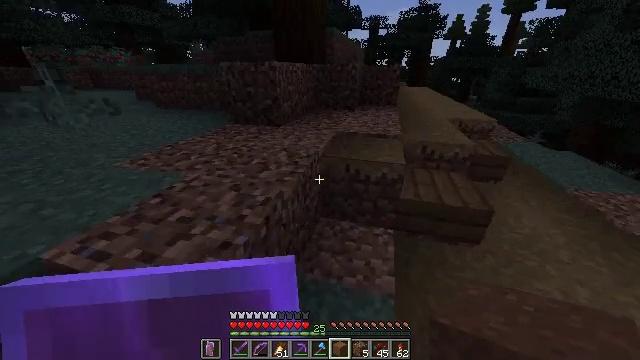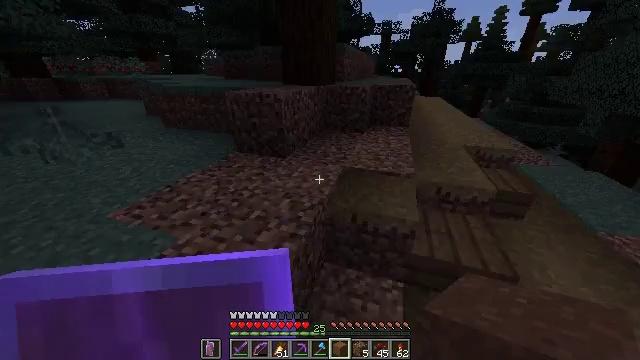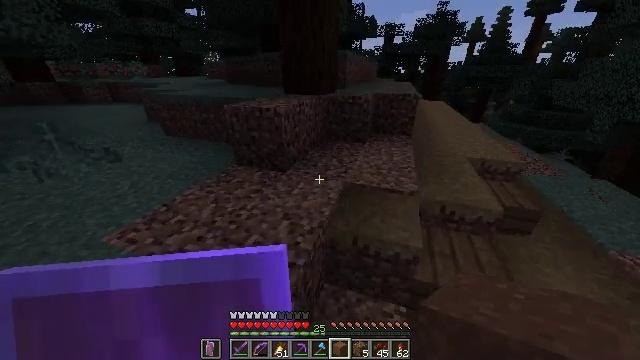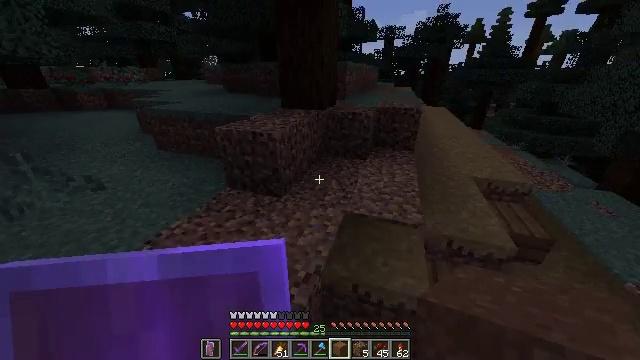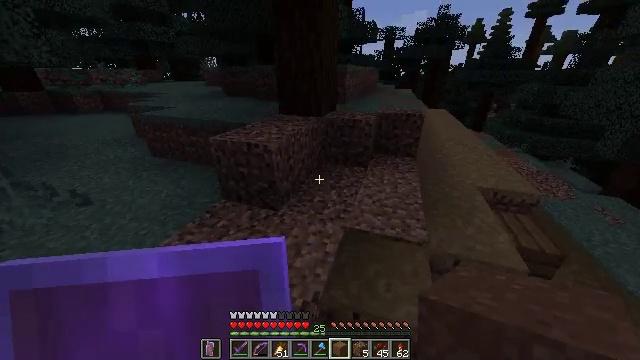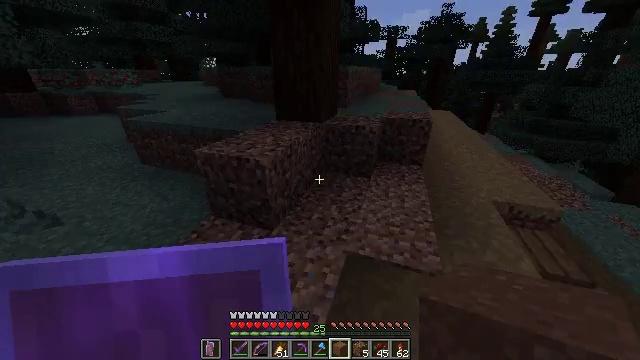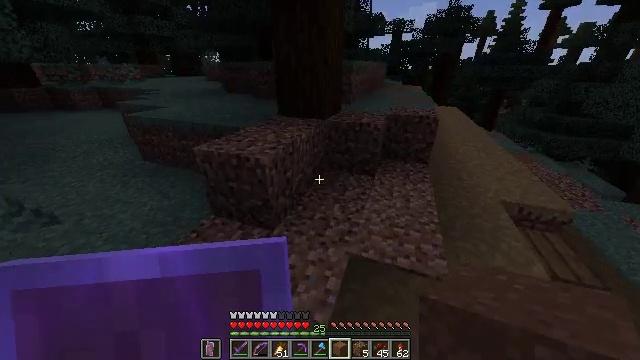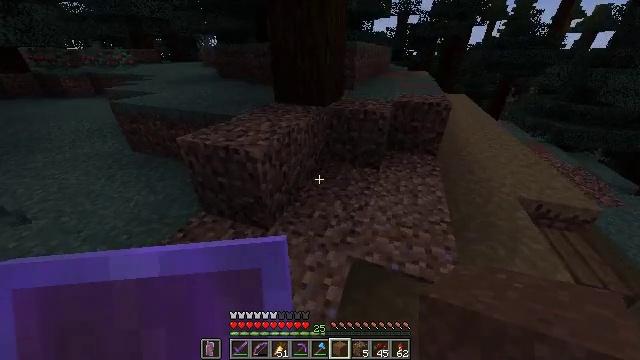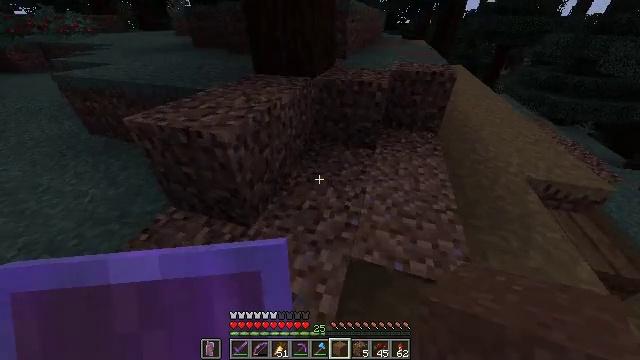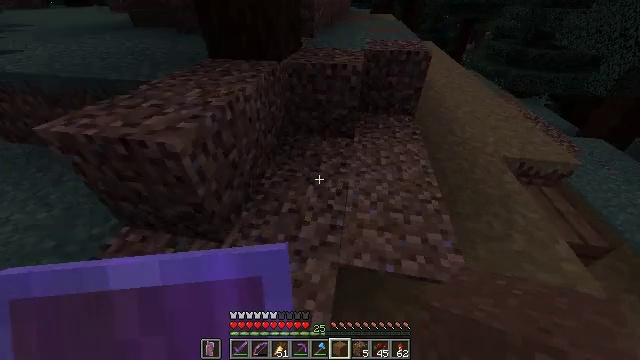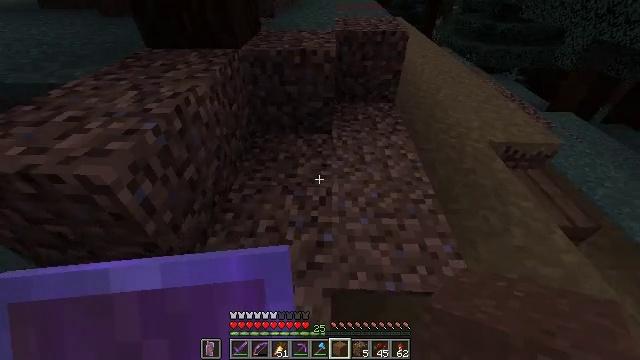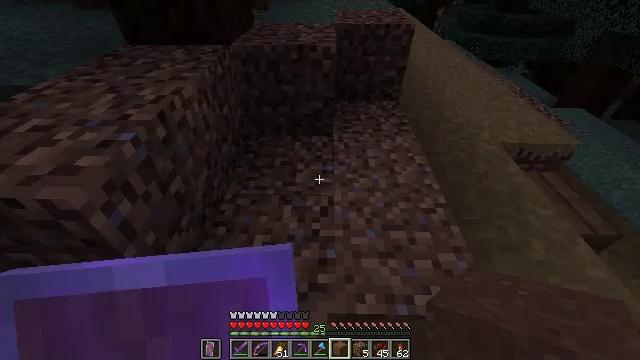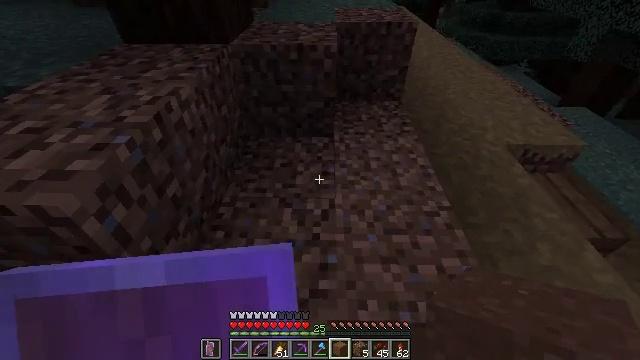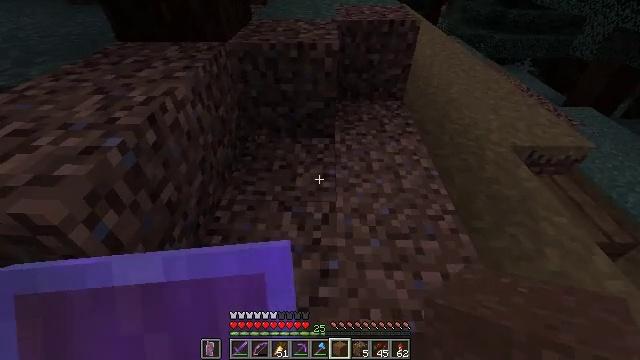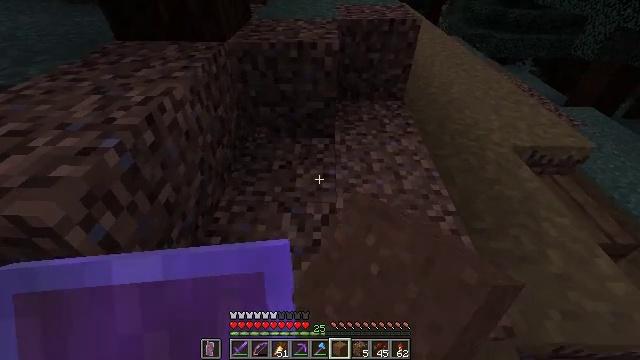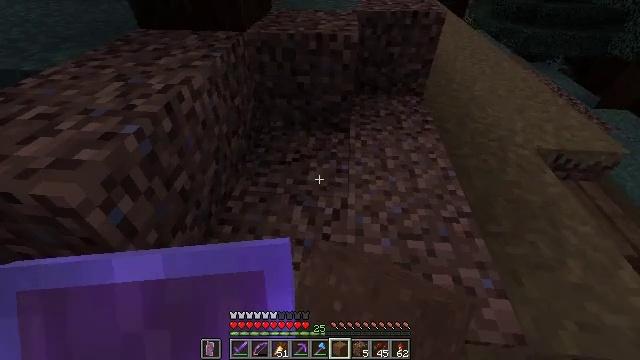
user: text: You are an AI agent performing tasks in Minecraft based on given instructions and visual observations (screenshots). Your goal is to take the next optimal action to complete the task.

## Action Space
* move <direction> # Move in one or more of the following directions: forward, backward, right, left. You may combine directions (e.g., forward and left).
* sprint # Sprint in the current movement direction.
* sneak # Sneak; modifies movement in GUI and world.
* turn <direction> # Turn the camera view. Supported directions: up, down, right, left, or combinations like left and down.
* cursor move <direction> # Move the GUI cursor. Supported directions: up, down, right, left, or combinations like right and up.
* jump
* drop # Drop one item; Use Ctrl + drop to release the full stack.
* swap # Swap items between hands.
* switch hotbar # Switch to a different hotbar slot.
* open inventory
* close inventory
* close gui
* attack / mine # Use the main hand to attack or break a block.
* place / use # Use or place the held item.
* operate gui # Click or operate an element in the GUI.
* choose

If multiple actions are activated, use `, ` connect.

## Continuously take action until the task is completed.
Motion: motion action
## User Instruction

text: Mine coarse dirt from the ground.
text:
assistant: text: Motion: move forward, sprint, turn left, jump
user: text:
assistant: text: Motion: move forward, sprint, jump
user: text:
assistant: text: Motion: move forward, sprint, jump
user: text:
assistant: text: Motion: move forward, sprint, jump
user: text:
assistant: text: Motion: move forward, sprint
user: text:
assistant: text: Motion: move forward, sprint, turn down
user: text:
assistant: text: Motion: move forward, turn down
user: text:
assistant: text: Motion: turn right and down
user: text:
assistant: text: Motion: turn right and down
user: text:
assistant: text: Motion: turn right and down
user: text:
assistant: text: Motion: no_op
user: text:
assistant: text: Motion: no_op
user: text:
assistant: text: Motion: attack / mine
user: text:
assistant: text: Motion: attack / mine
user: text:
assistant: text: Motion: turn left and down, attack / mine
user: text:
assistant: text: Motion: turn left and down, attack / mine
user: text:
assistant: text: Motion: turn left and down, attack / mine
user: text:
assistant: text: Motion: turn left and down, attack / mine
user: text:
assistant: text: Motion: attack / mine
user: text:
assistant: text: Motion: attack / mine
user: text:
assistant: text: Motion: attack / mine
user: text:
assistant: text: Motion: attack / mine
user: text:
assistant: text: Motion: attack / mine
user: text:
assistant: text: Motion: attack / mine
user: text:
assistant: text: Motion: attack / mine
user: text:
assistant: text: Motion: attack / mine
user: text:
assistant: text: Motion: attack / mine
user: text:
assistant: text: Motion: attack / mine
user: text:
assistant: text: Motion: attack / mine
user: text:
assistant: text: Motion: attack / mine